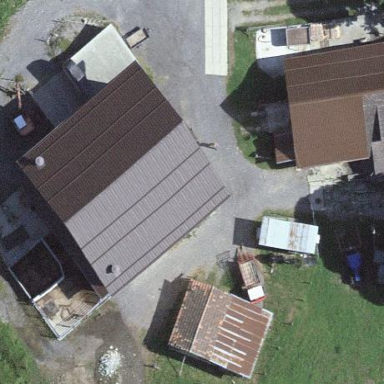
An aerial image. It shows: Farmyard in rural farm setting.